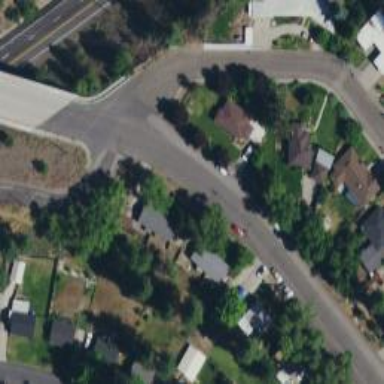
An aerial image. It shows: Left sidewalk along asphalt tertiary road.